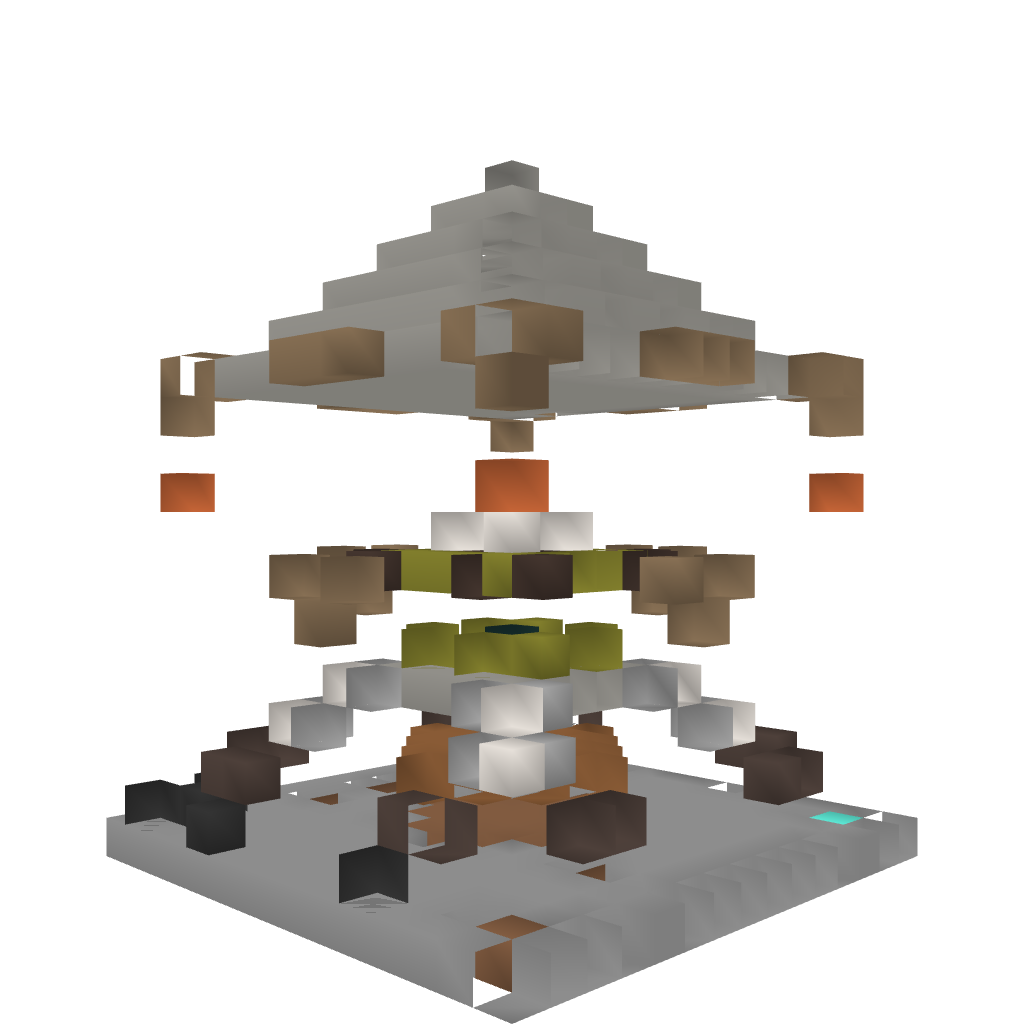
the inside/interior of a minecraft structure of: Enchantment Nexus